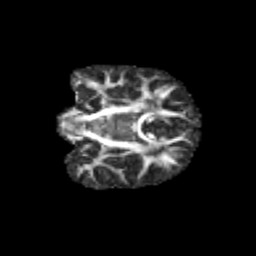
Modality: FA
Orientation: coronal
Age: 10
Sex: female
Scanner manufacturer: siemens
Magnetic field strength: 3 T
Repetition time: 3.8 s
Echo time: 0.07 s